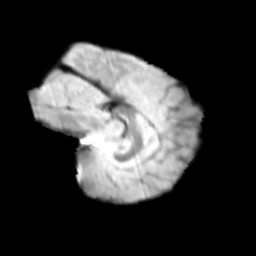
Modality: T2w
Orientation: sagittal
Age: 10
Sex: female
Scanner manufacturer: siemens
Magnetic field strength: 3 T
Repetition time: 3.8 s
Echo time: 0.07 s